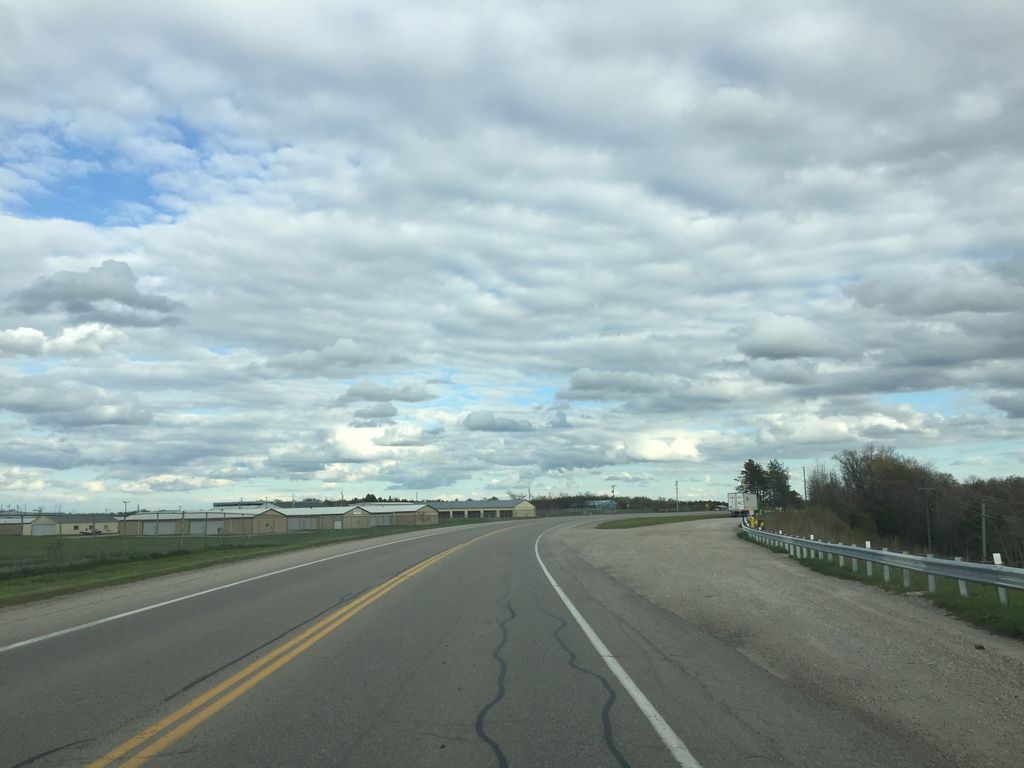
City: kitchener-waterloo